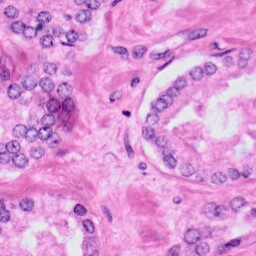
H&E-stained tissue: Prostate